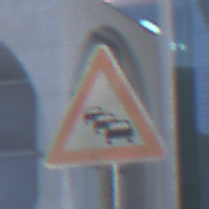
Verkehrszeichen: Stau
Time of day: MorningAfternoon
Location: Outdoor (Urban)
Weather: PartlyCloudy
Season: NotSpecified
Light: Natural